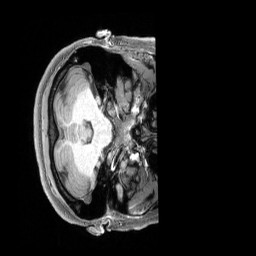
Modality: T1w
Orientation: axial
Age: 28
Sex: female
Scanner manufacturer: siemens
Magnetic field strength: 3 T
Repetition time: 2.3 s
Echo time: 0.00228 s